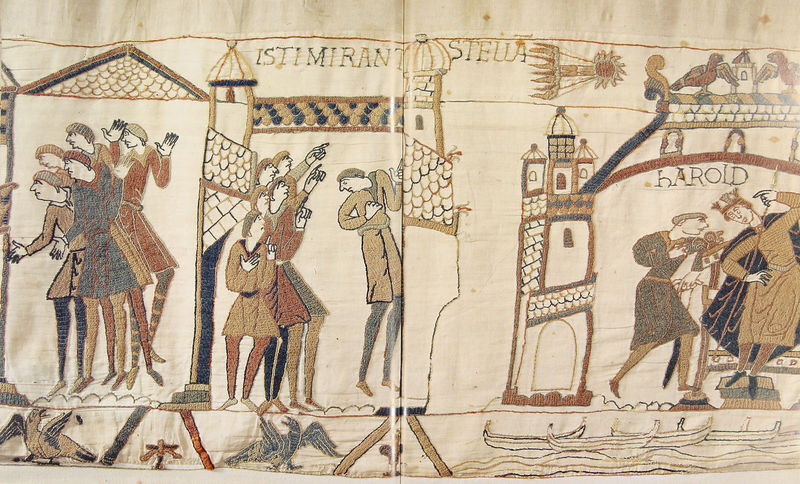
Titel: Teppich von Bayeux
Institution: Bayeux, Städtisches Museum
Schlagwörter: gemälde, meer, vogel, wasser, weiß, menschen, ufer, finger, kleider, männer, dach, gebäude, rock, teppich, arm, entsetzen, vögel, sonne, mantel, stickerei, boote, turm, schiff, dächer, mauer, könig, gobelin, wandteppich, detail, inschrift, türme, gefangen, ritter, gefängnis, textil, drache, stella, schluss, bayeux, harold, istimiran, istimirant